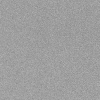
Atmospheric dust classification: dusty